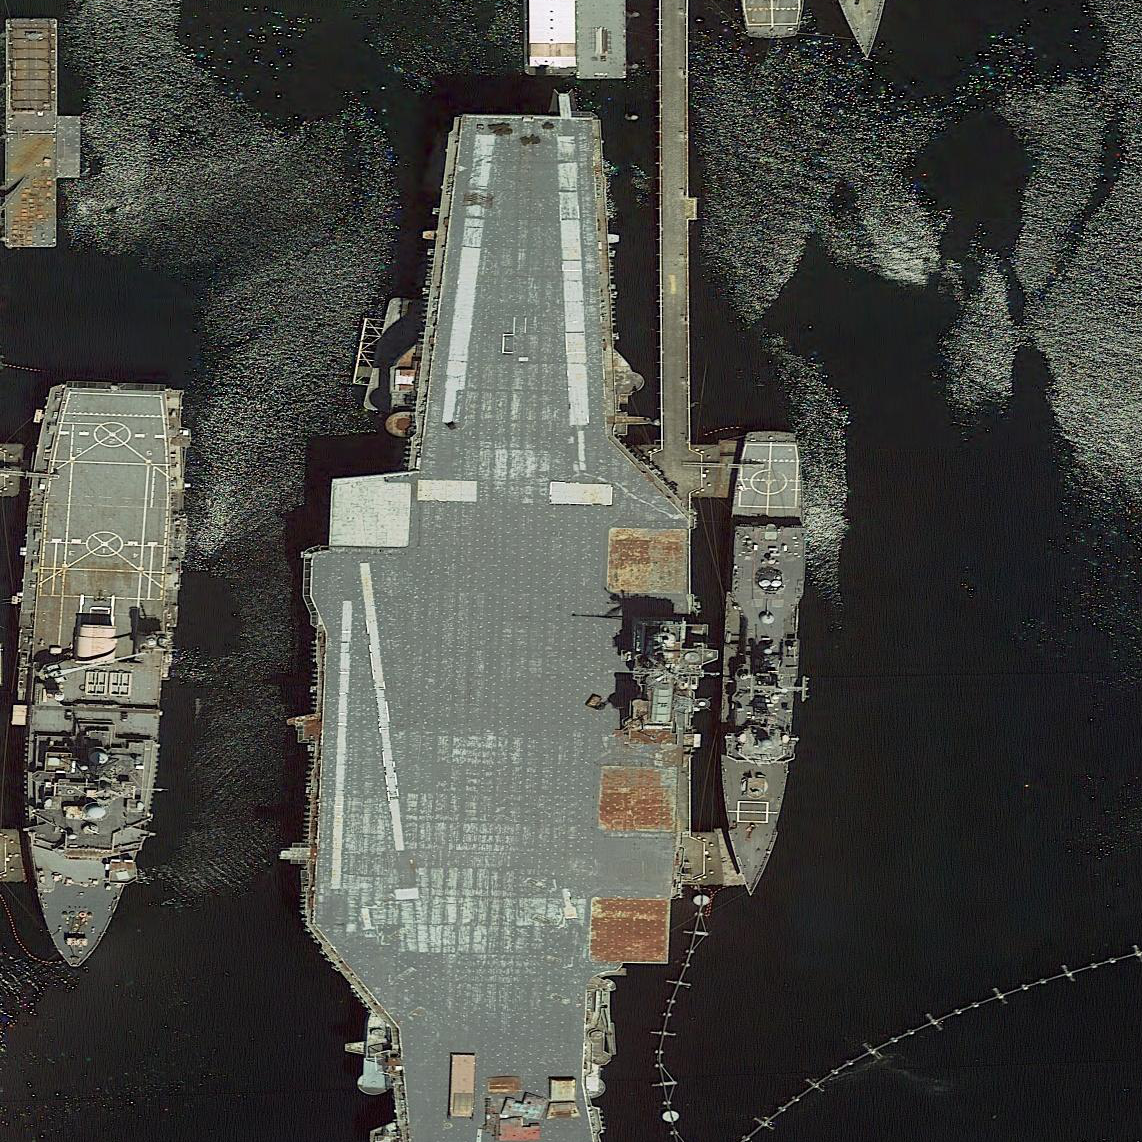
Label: aircraft_carrier